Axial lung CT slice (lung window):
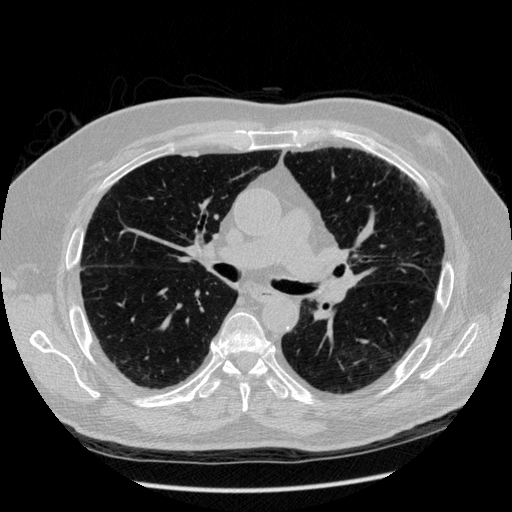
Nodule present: no